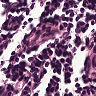
Metastatic tissue present: no